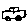
Label: car